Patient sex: M
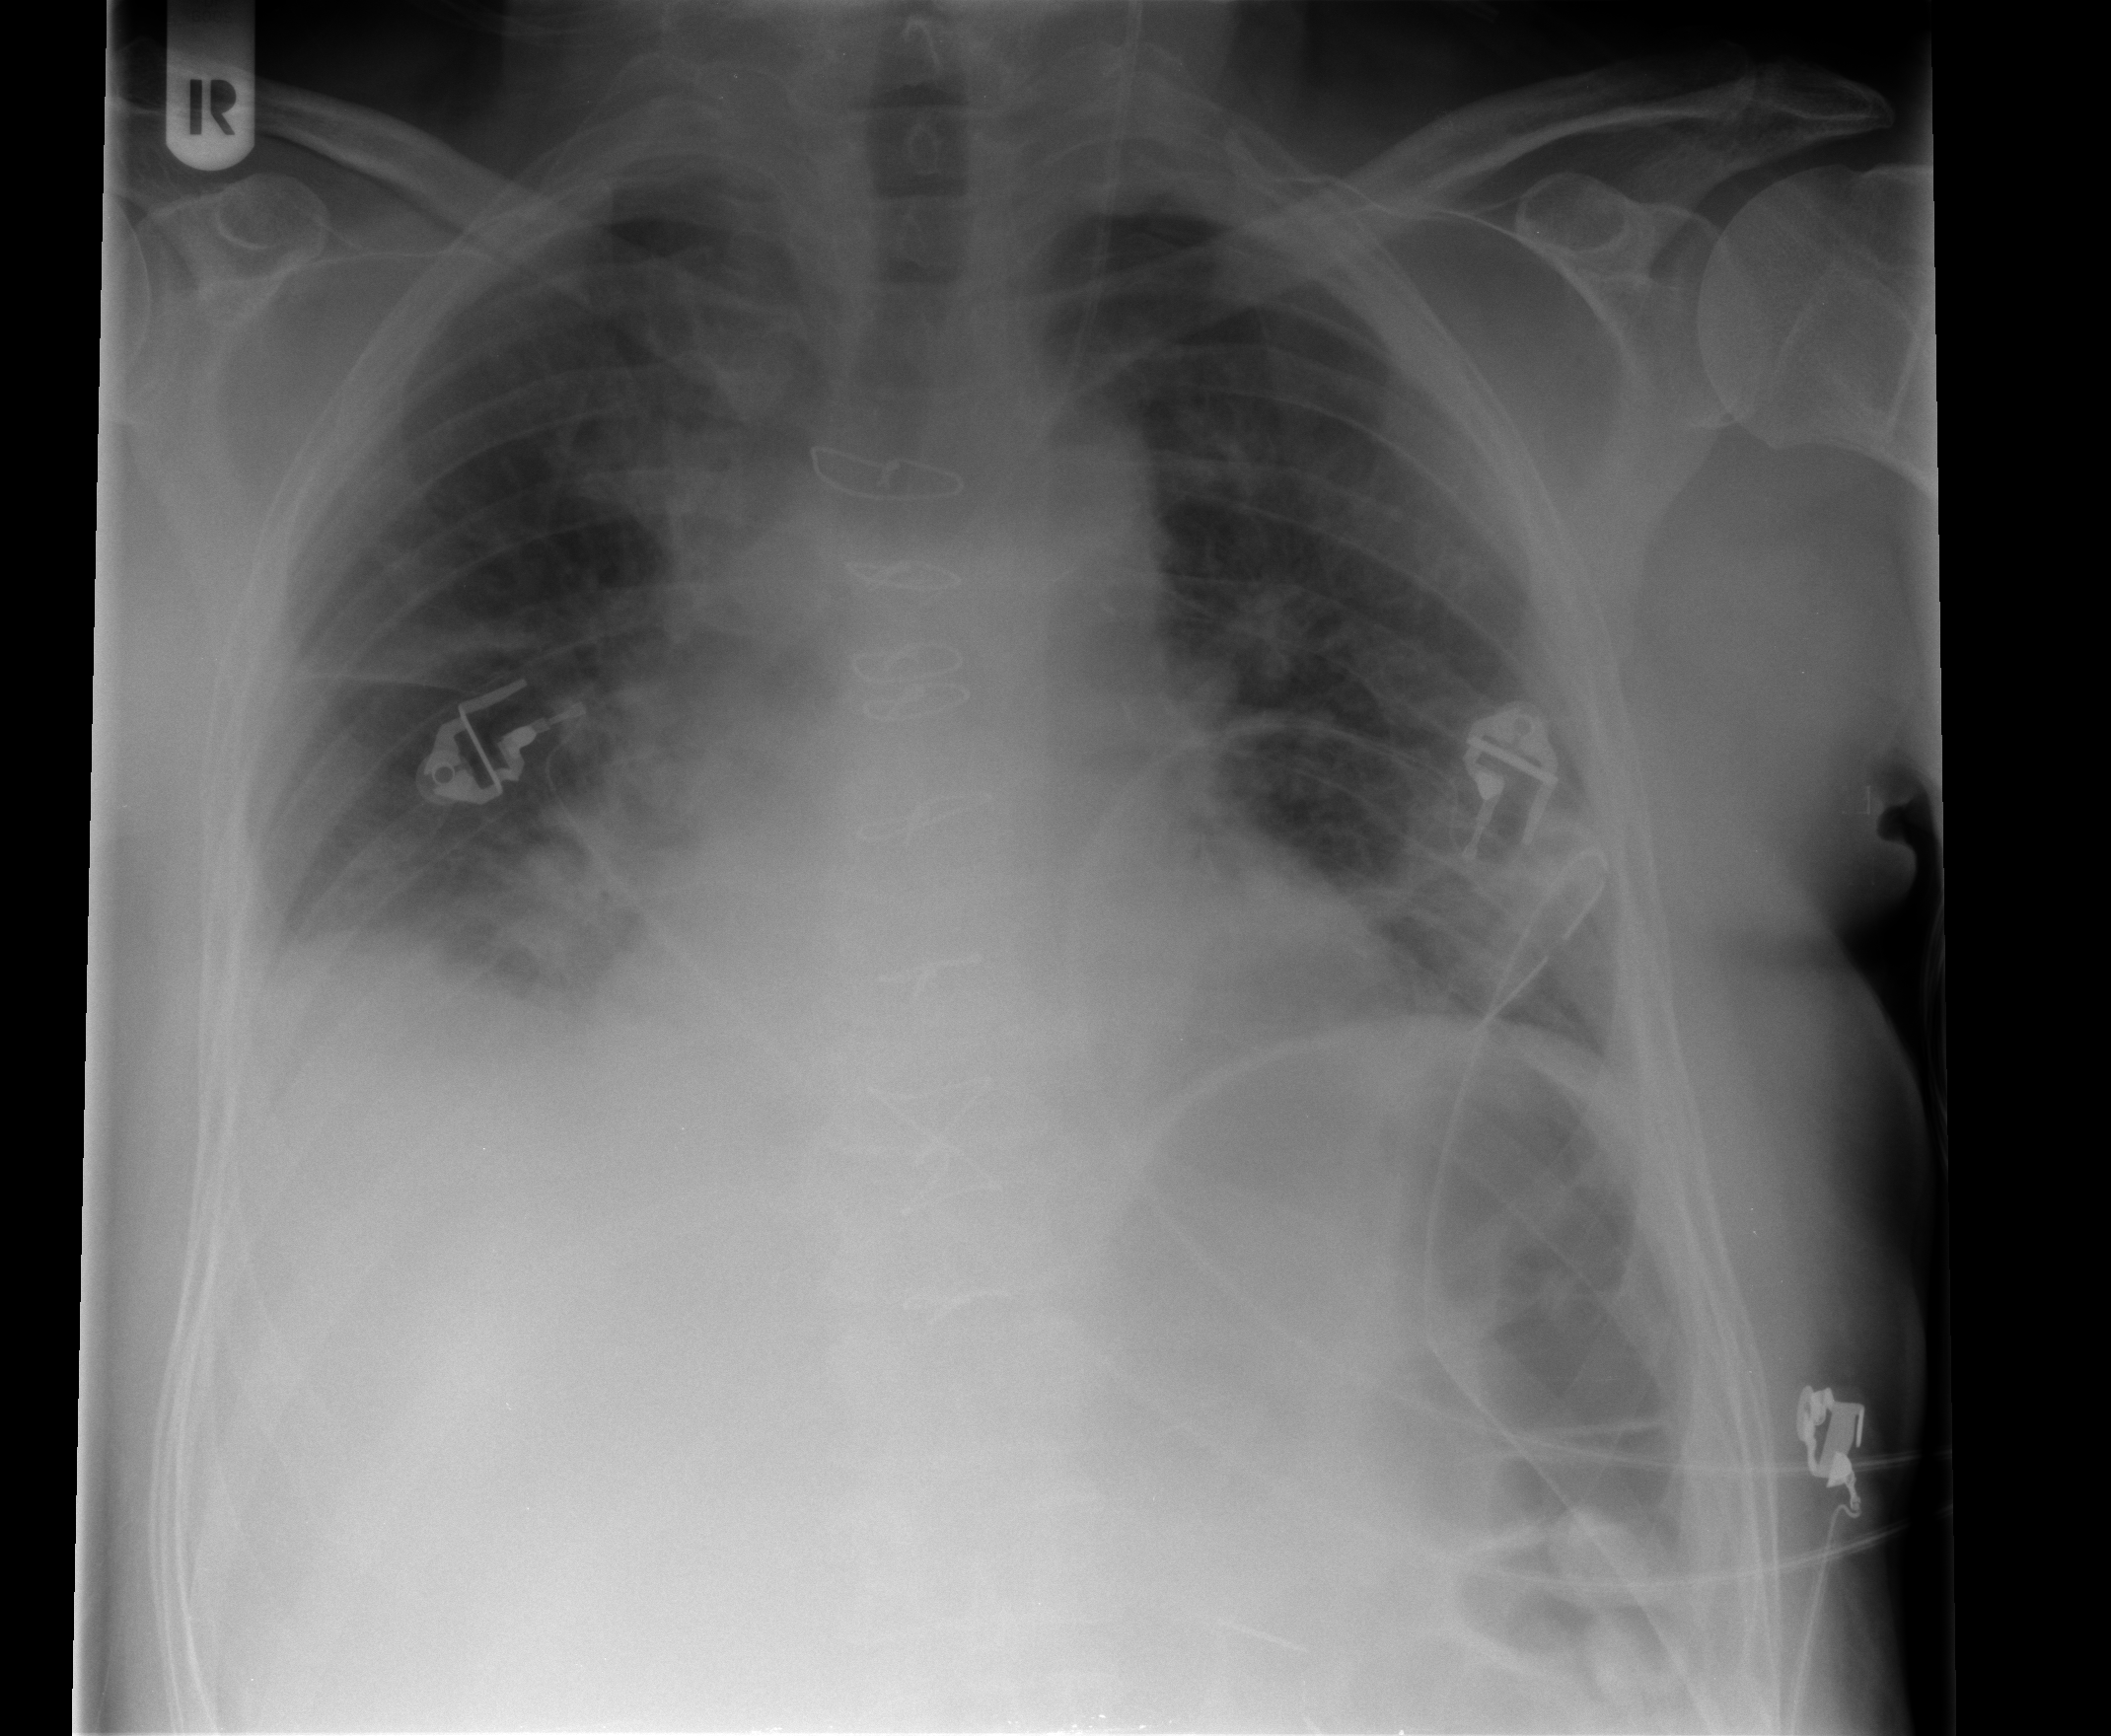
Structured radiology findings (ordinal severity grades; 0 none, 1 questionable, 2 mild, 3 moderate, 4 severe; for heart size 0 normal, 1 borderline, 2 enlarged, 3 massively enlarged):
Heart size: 2
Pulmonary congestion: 2
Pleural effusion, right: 1
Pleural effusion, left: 0
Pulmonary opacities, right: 0
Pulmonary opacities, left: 0
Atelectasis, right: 2
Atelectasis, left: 3